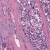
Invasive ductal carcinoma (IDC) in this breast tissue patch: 1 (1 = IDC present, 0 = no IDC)